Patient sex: M
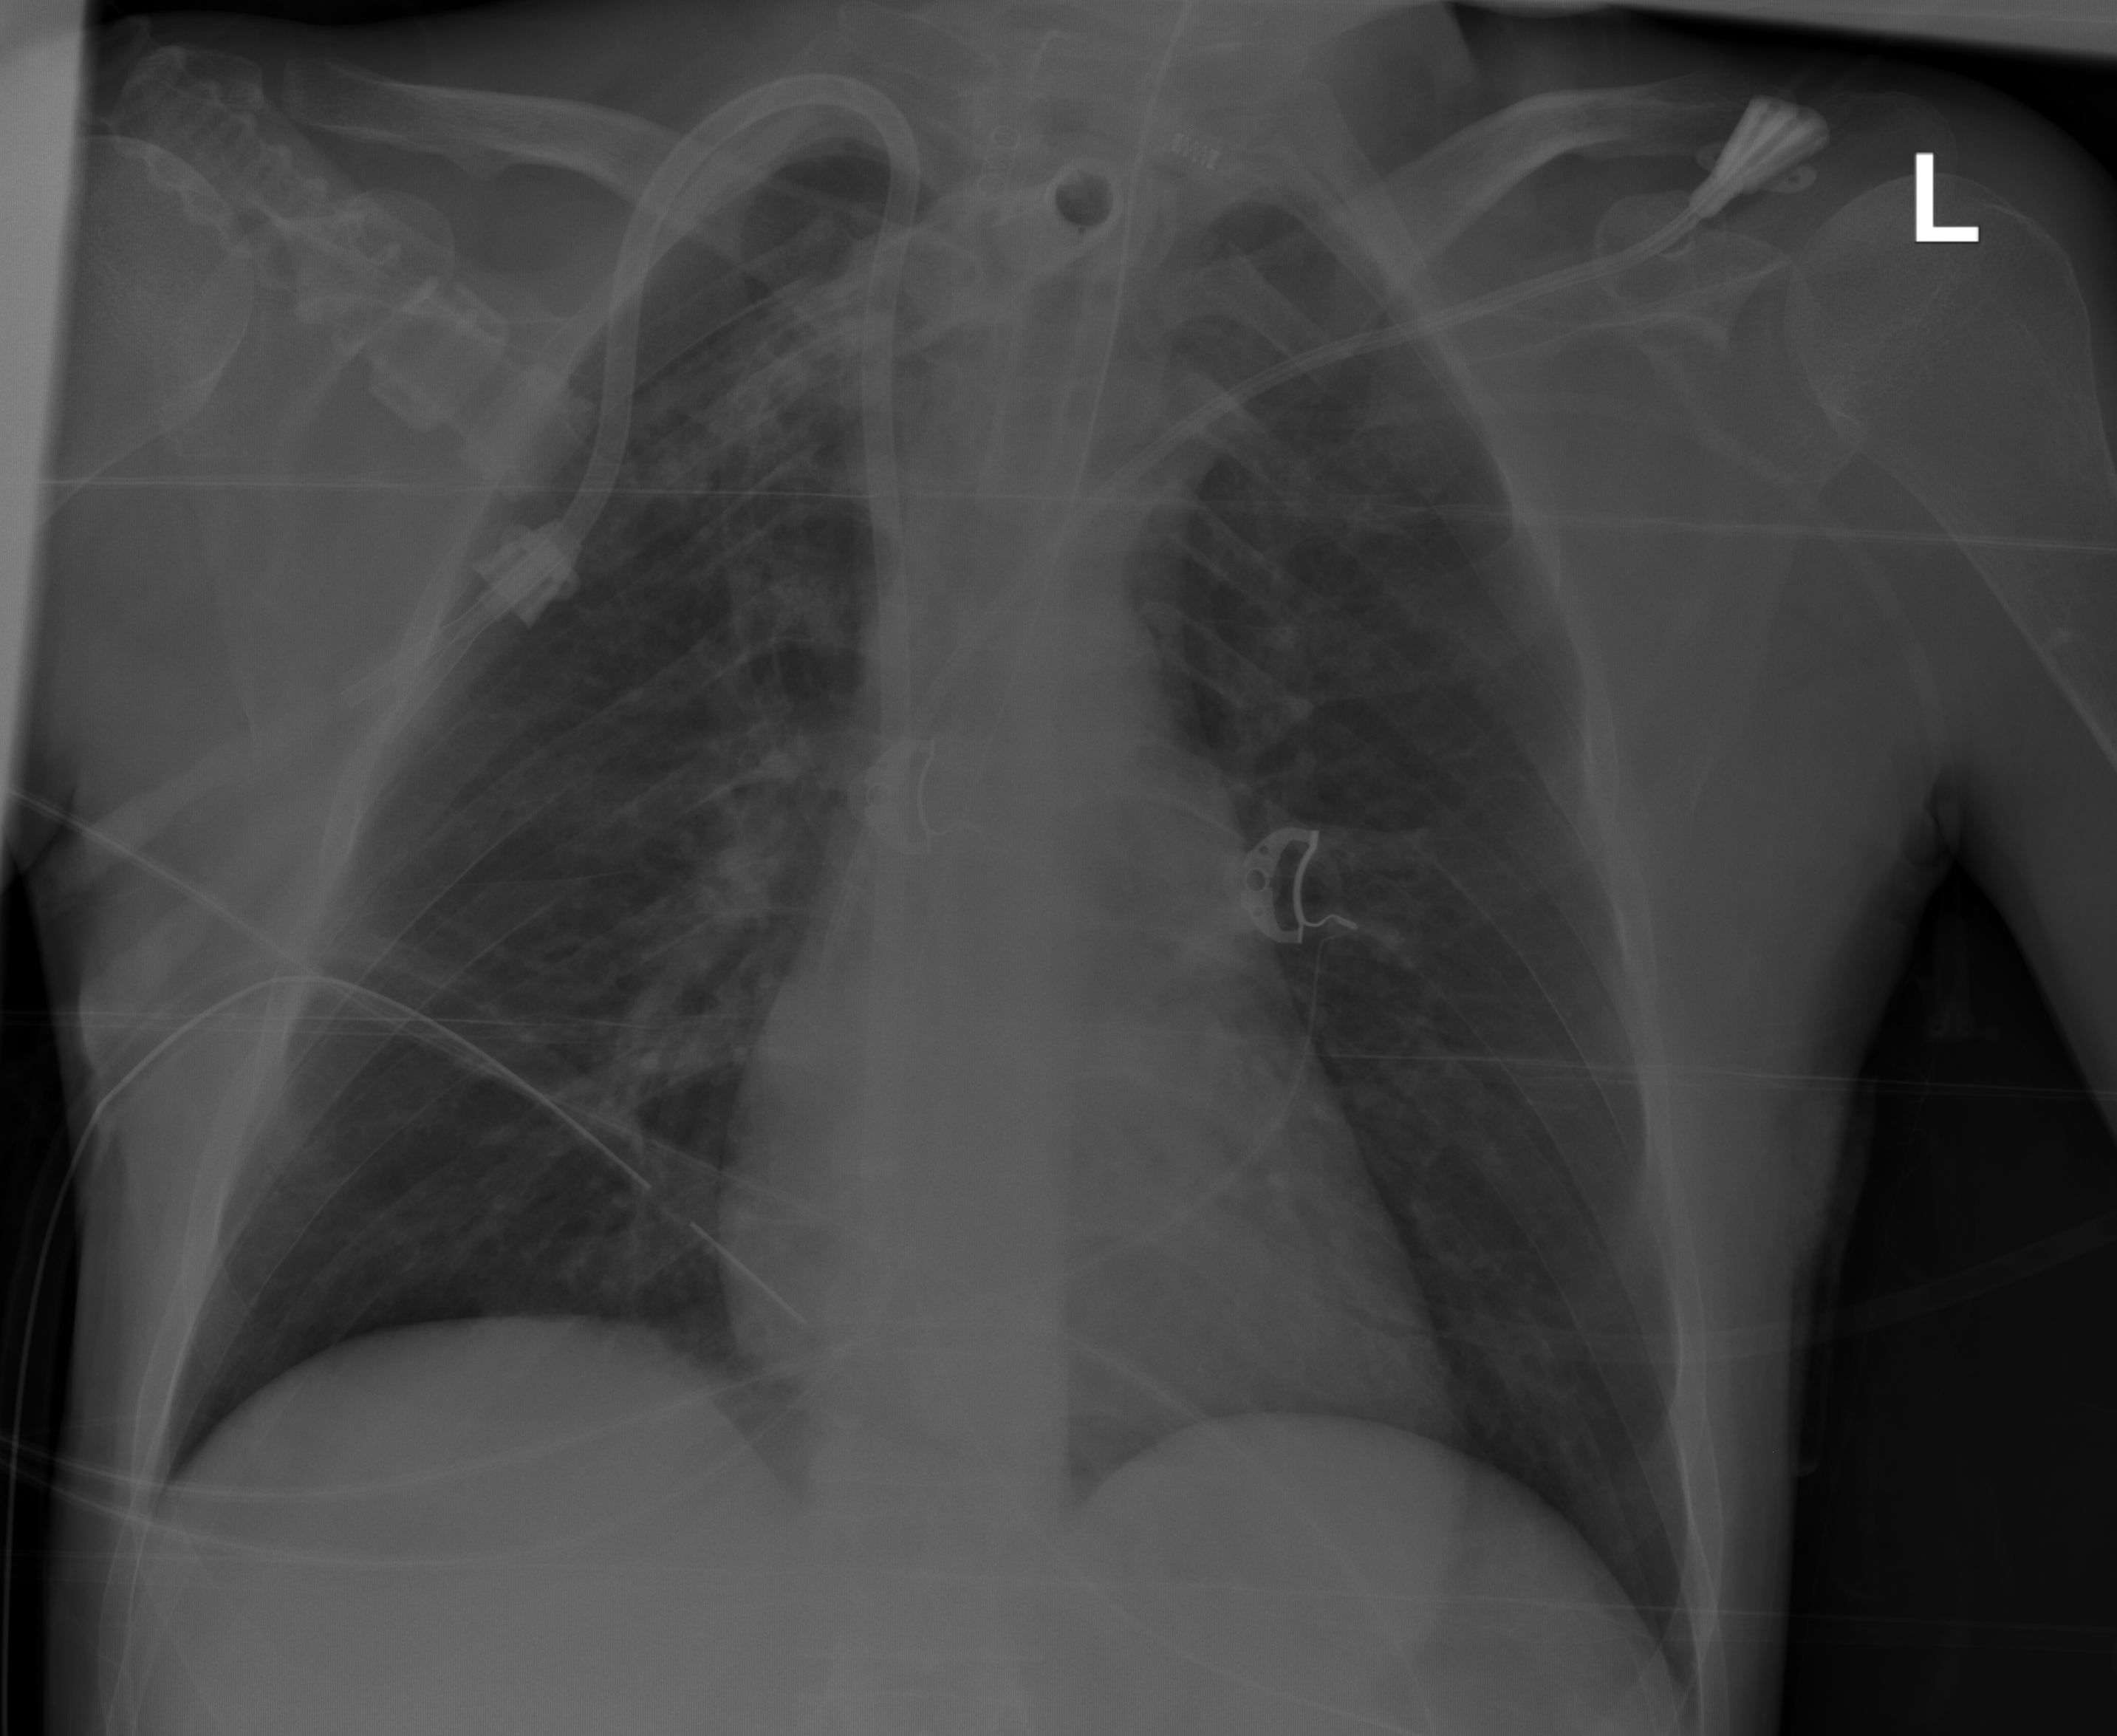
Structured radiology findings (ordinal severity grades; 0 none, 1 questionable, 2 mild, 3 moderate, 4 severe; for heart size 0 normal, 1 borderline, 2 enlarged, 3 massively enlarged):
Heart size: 0
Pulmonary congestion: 1
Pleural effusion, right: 0
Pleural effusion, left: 0
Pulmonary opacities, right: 0
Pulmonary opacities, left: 0
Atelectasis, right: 2
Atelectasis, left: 2